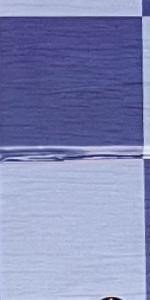
Label: Empty